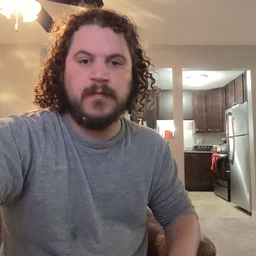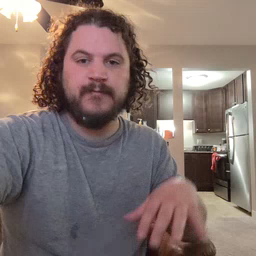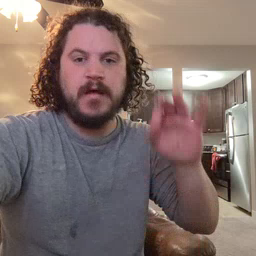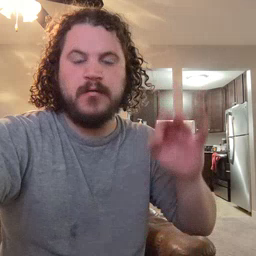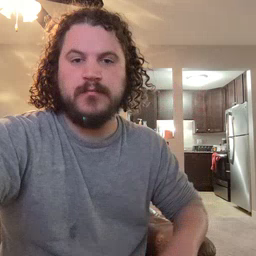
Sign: find